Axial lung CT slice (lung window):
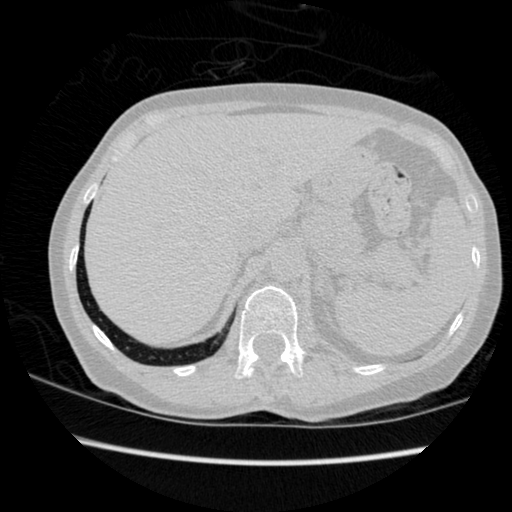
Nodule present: no